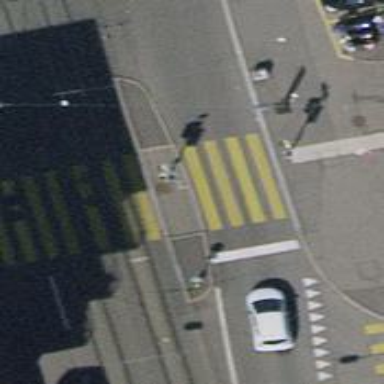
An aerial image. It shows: Kerb serving as barrier.